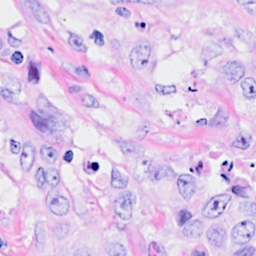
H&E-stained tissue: Breast